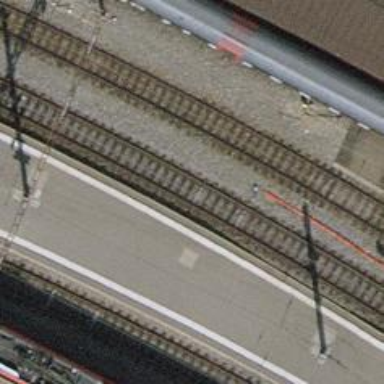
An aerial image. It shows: Single railway track with electrified contact line.